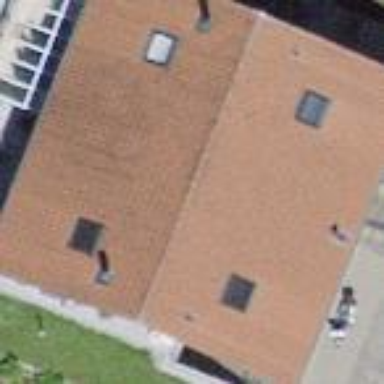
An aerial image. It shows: Terrace building.